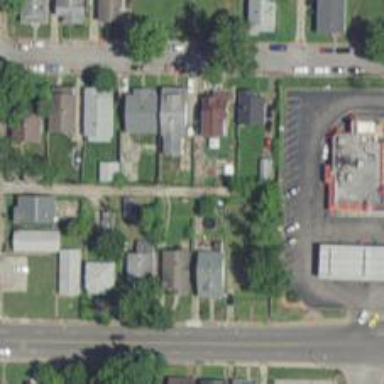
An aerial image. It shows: Alley classified as service road.